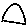
Label: triangle